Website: macys
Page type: account-selection
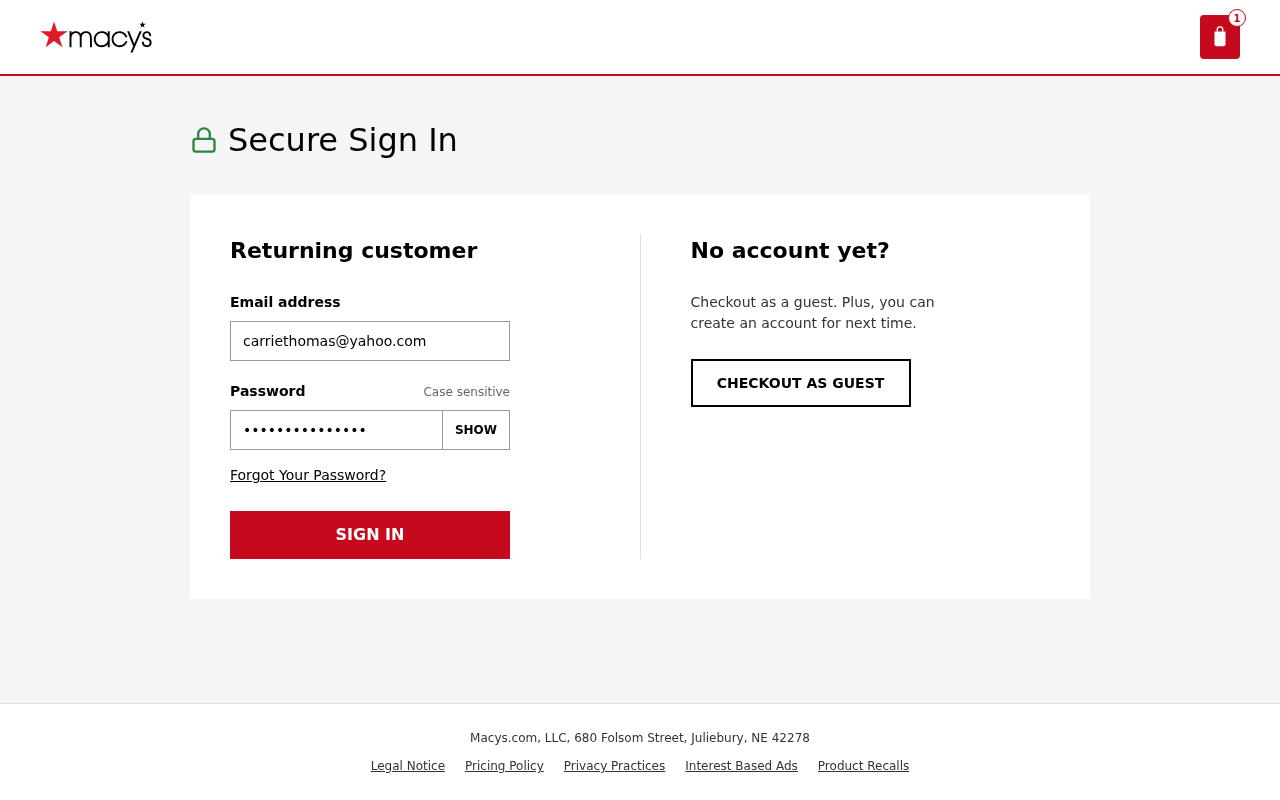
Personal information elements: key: PII_EMAIL
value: carriethomas@yahoo.com
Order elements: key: ORDER_NUM_ITEMS
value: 1